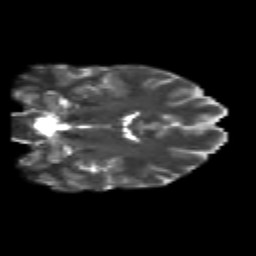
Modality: T2w
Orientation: coronal
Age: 25
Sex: male
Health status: healthy
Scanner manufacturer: siemens
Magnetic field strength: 3 T
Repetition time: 10.8 s
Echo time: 0.082 s